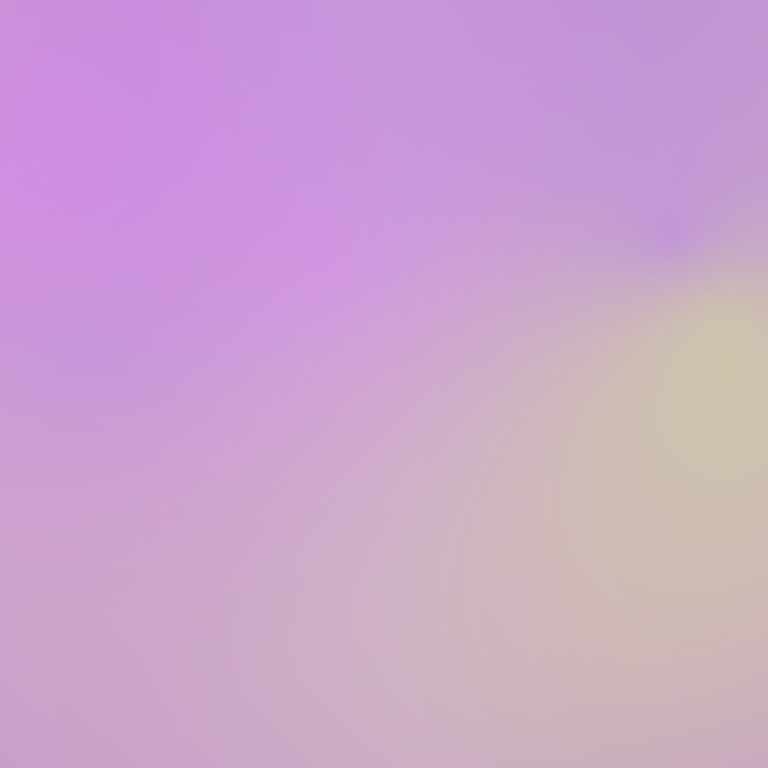
Abstract light effect, smooth gradient from soft lavender to pale yellow, serene atmosphere, diffuse glow, no room, no furniture, no objects.